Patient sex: F
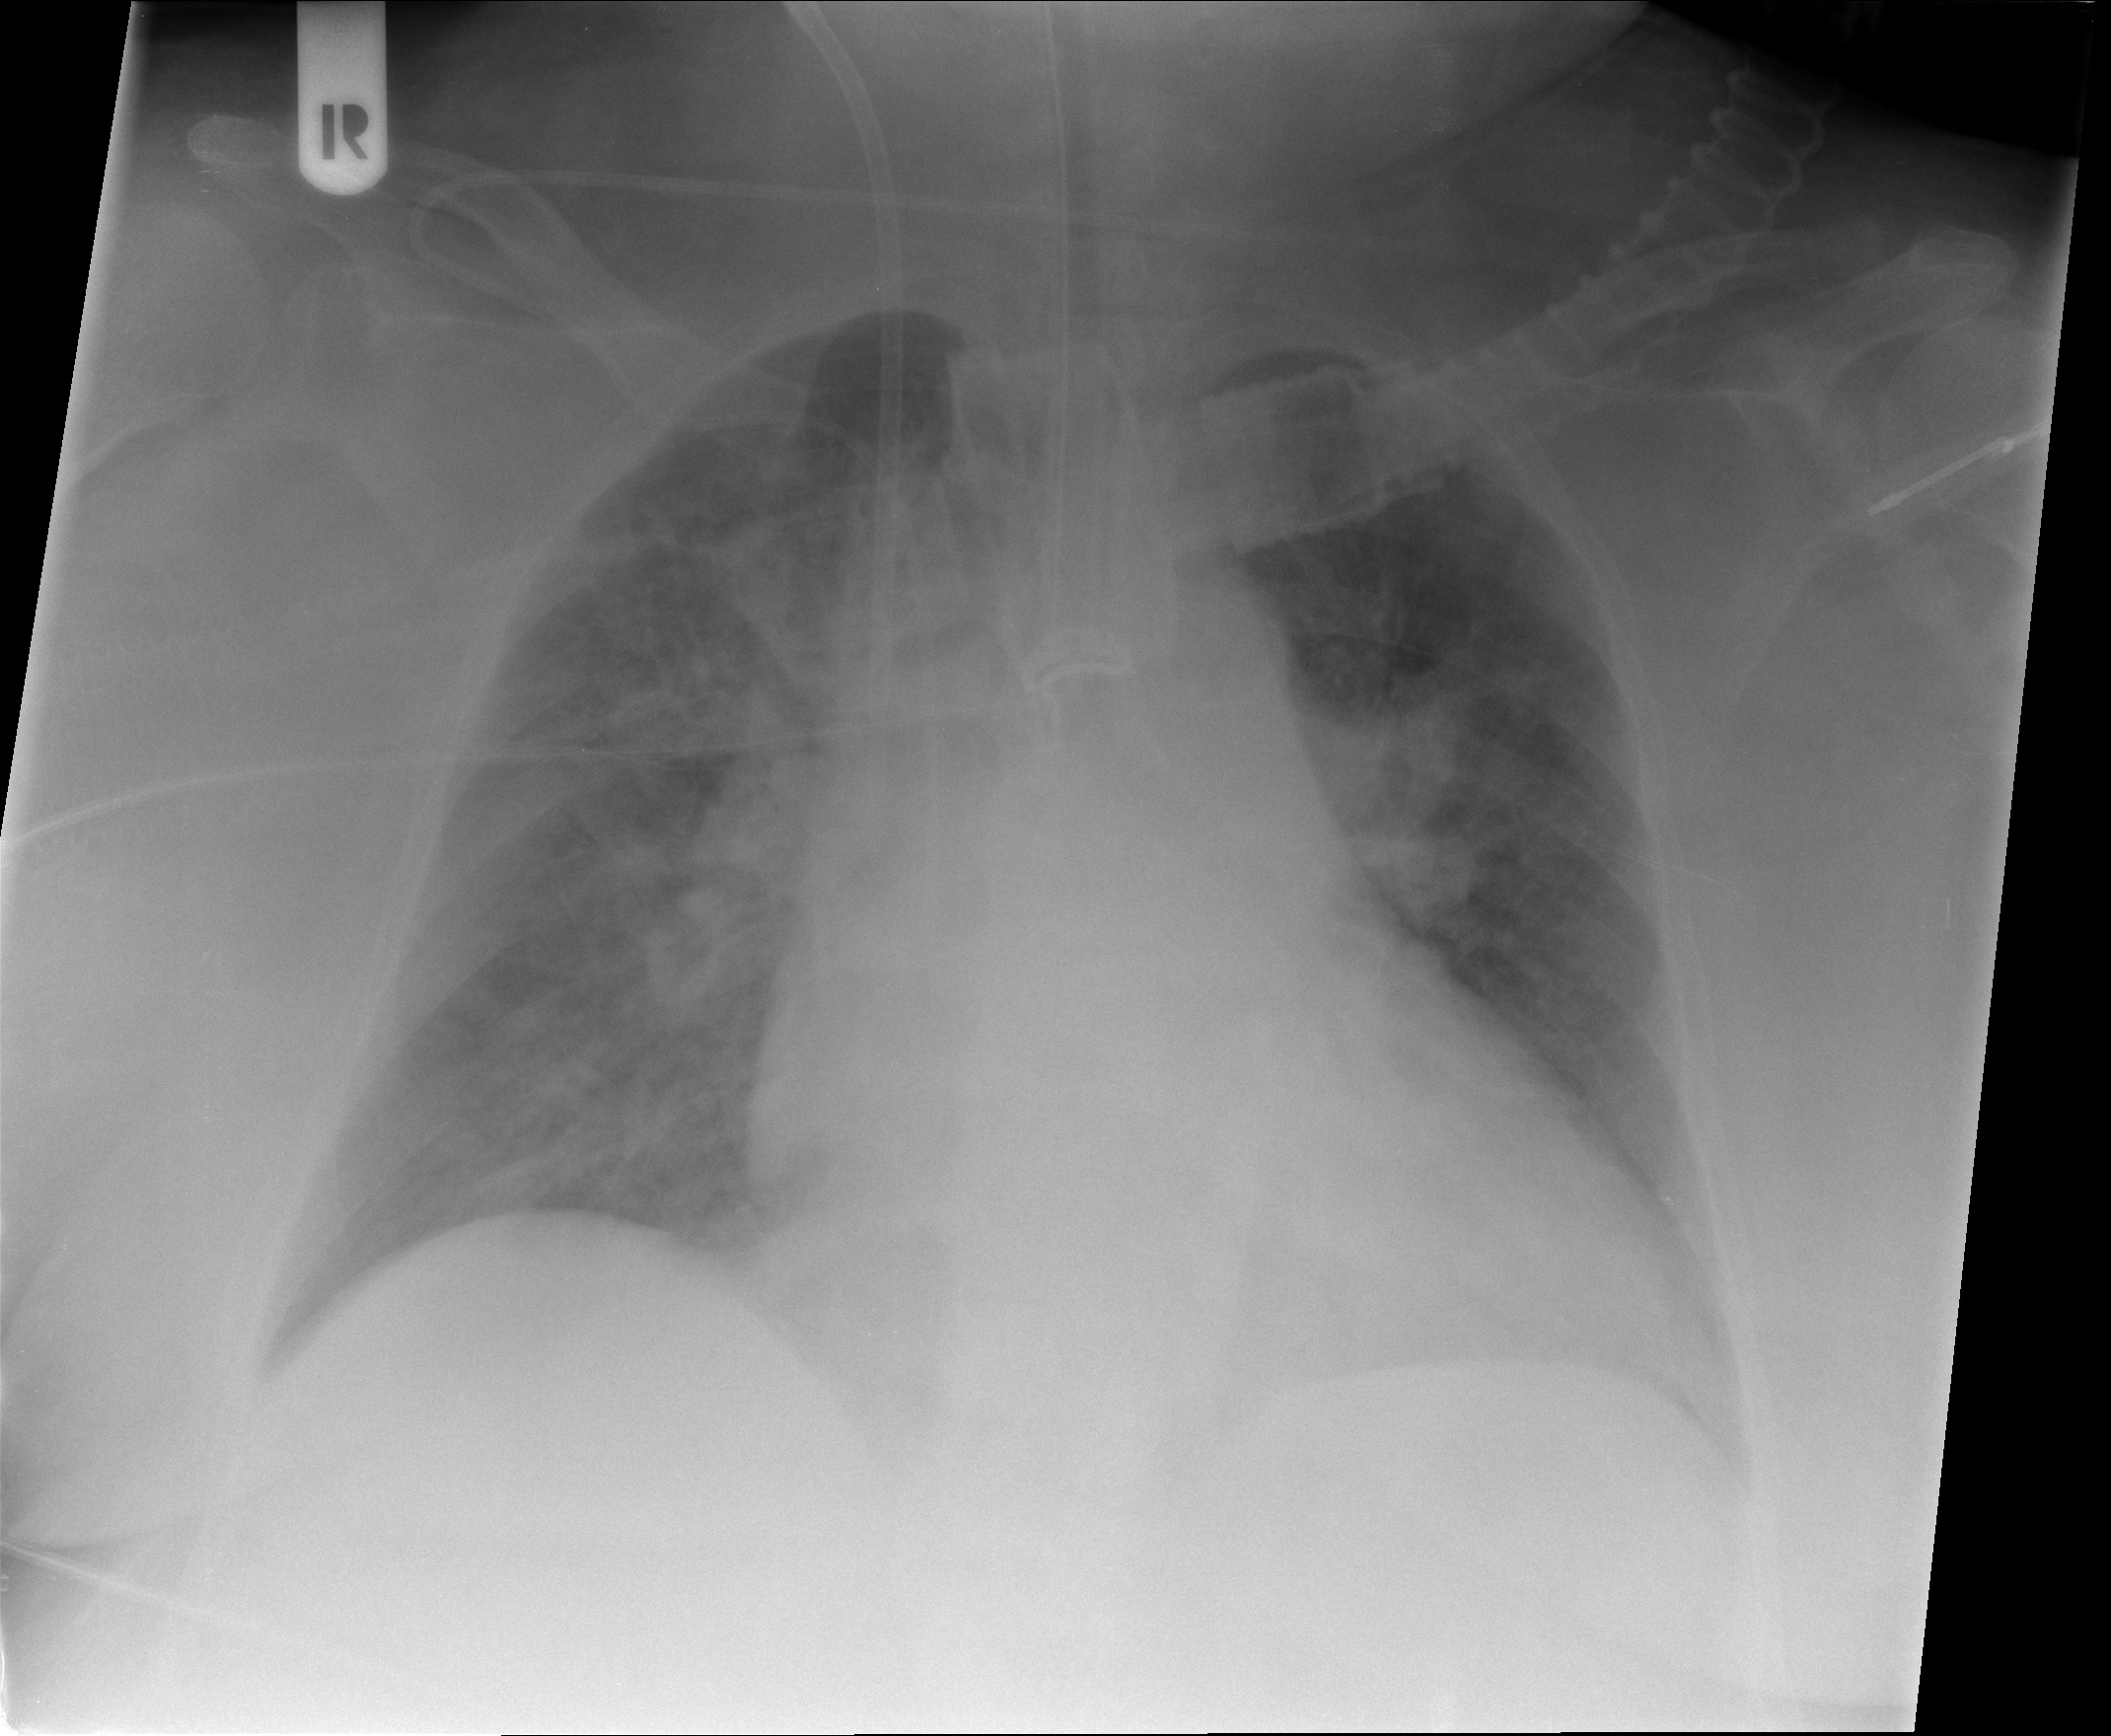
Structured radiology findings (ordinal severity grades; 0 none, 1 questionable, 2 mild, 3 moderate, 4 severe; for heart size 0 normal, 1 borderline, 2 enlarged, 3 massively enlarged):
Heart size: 2
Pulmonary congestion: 2
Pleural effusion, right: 0
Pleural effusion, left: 0
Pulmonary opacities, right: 1
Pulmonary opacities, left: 1
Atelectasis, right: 3
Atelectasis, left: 1